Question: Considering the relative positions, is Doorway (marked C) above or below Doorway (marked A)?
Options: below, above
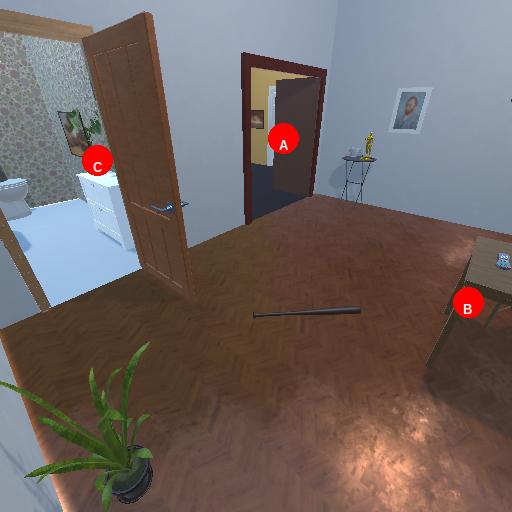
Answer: below